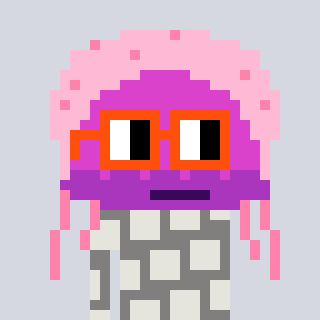
a pixel art character with square orange glasses, a jellyfish-shaped head and a bluegrey-colored body on a cool background